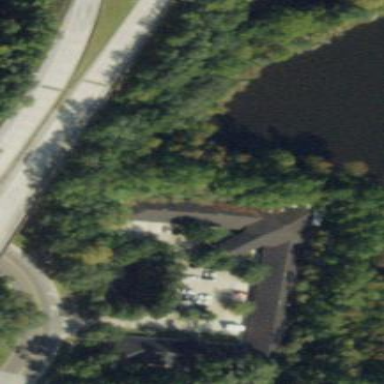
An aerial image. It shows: Commercial building.